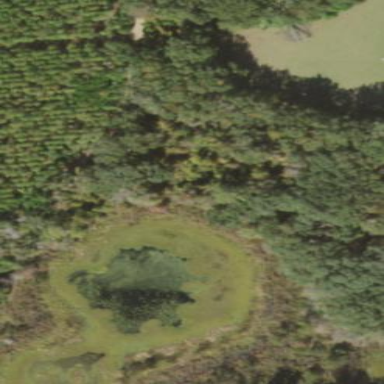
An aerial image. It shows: Pond surrounded by natural water.